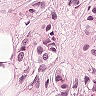
Metastatic tissue present: yes